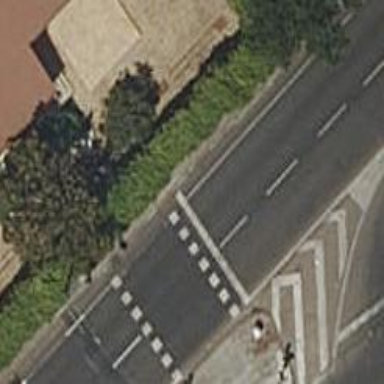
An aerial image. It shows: Road with traffic signals.